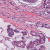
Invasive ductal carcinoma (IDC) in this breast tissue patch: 1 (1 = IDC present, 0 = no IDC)